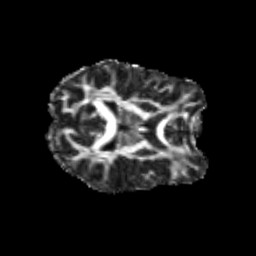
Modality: FA
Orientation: axial
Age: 24
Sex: female
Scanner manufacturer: siemens
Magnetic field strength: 3 T
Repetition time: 3.5 s
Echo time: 0.113 s